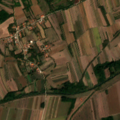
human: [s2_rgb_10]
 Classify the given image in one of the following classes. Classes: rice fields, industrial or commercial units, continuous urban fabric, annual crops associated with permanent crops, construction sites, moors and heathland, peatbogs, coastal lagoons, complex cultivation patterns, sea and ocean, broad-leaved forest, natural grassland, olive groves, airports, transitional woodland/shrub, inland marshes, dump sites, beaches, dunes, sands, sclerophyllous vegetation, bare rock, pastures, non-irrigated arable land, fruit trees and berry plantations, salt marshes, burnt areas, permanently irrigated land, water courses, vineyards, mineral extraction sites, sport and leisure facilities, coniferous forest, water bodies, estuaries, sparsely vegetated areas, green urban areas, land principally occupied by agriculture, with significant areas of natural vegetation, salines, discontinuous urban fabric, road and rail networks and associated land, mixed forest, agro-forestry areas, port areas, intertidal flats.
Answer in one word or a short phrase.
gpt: non-irrigated arable land, complex cultivation patterns, land principally occupied by agriculture, with significant areas of natural vegetation